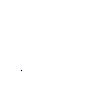
Particle: pion